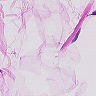
Metastatic tissue present: no